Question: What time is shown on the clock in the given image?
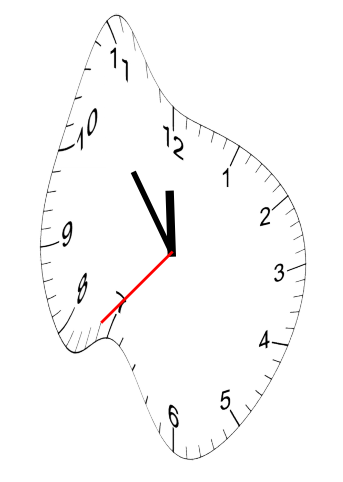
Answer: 11:53:37